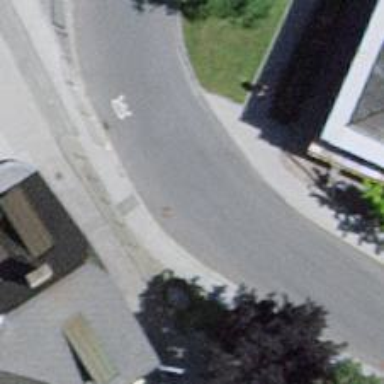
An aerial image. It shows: Zebra crossing on the road.